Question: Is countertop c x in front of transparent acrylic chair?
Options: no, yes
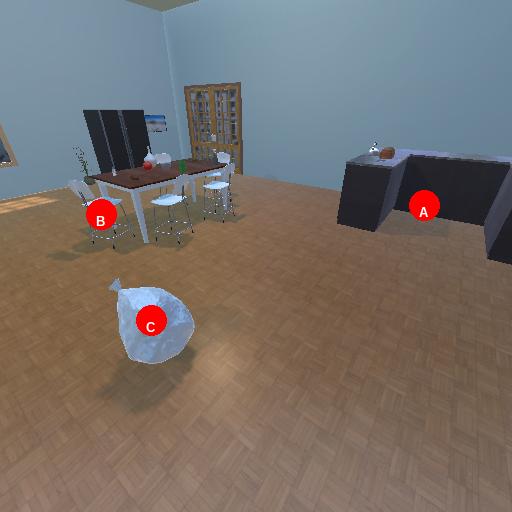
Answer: no